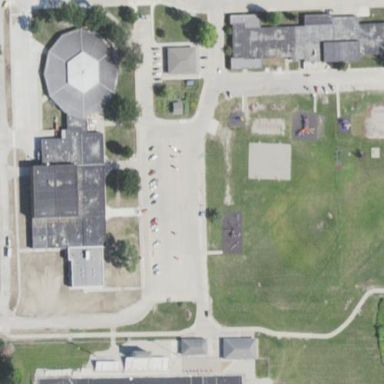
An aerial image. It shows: School.